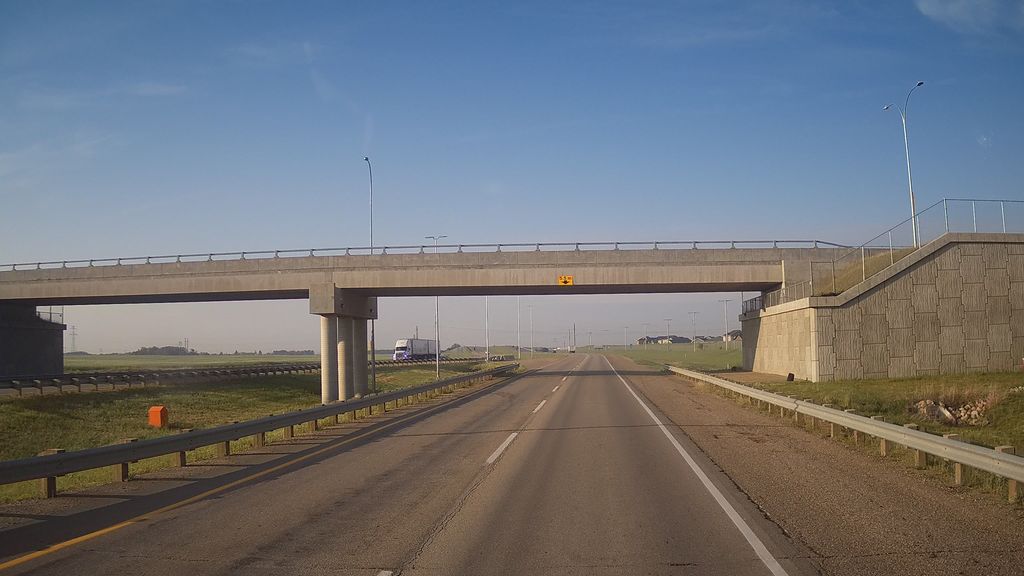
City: saskatoon